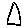
Label: triangle